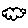
Label: cloud